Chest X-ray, PA view. Patient: 27 years old, sex M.
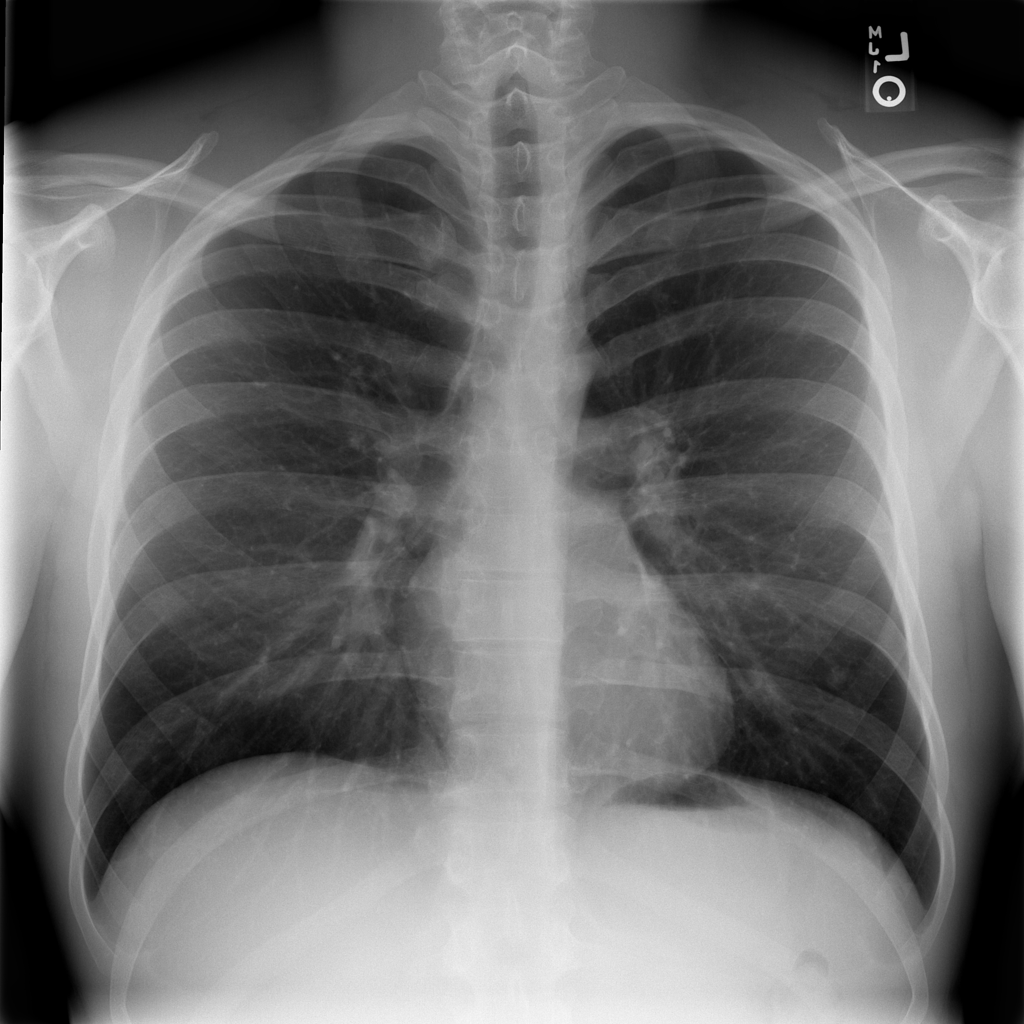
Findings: Nodule